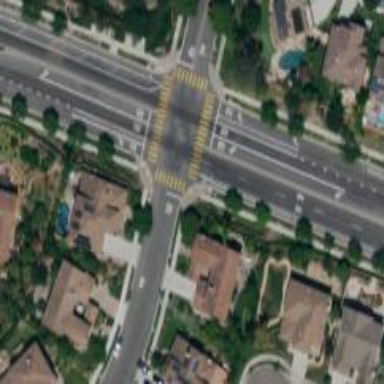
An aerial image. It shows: Stop road.